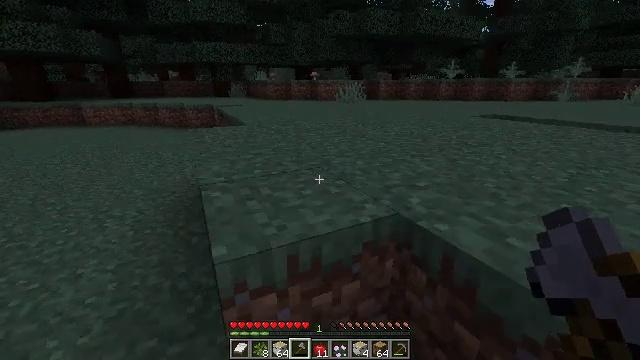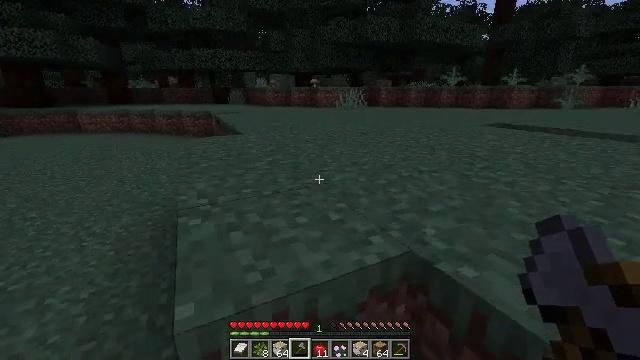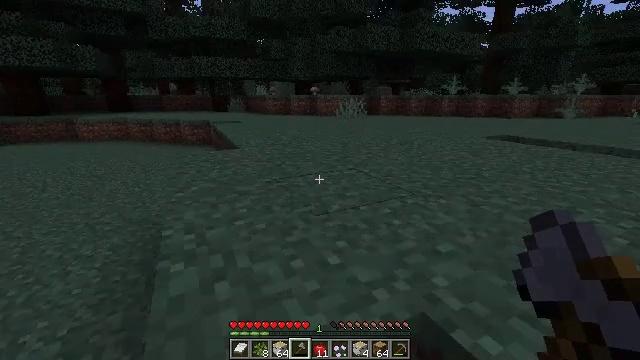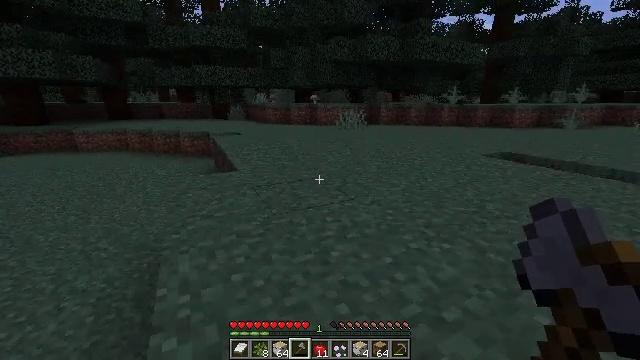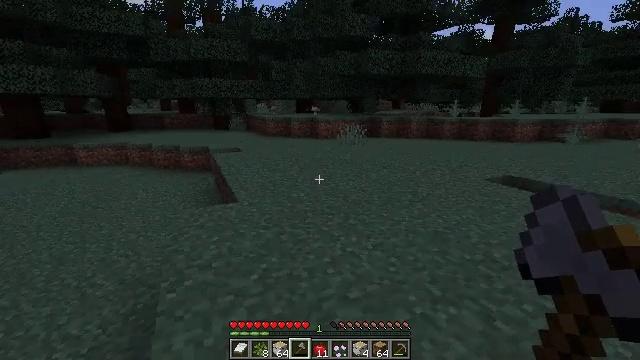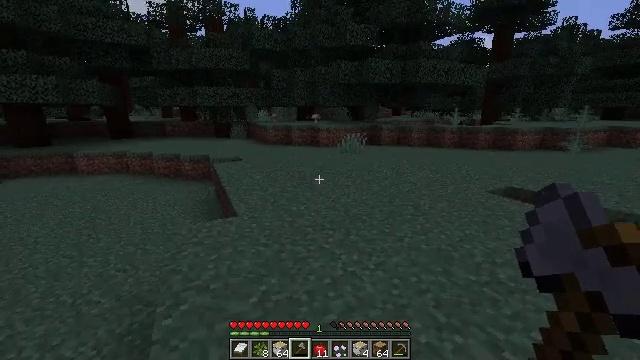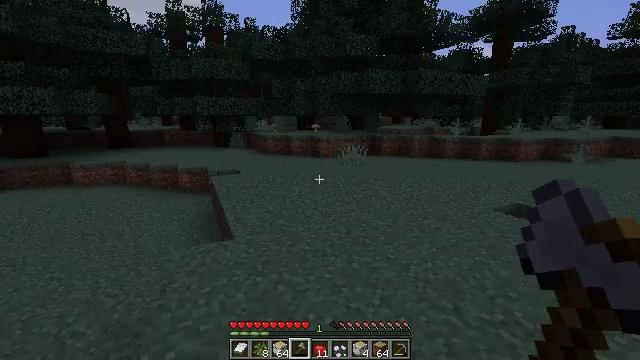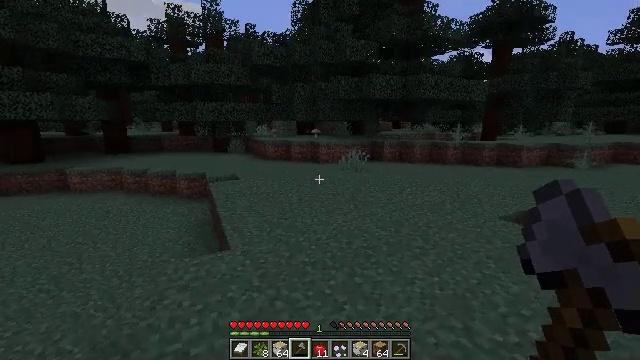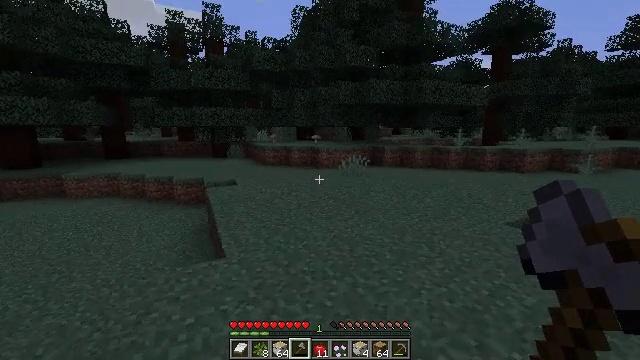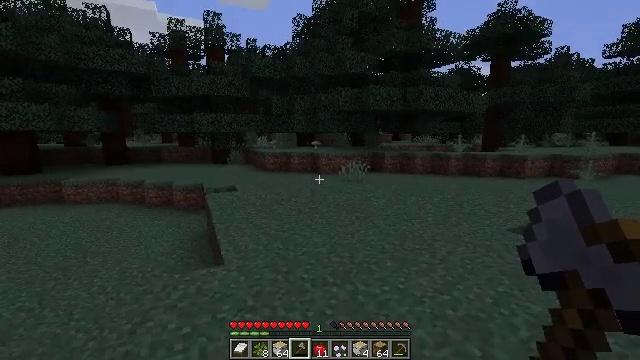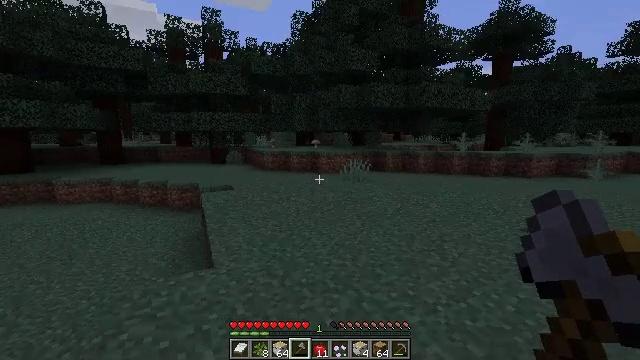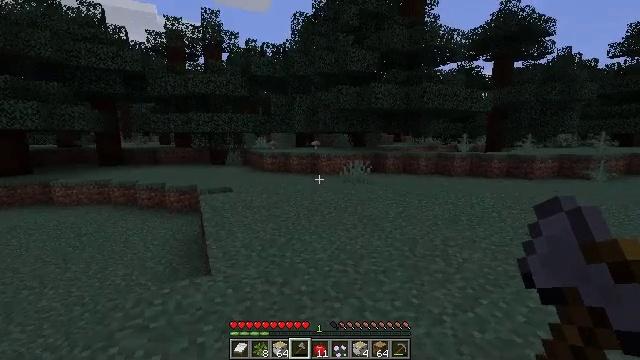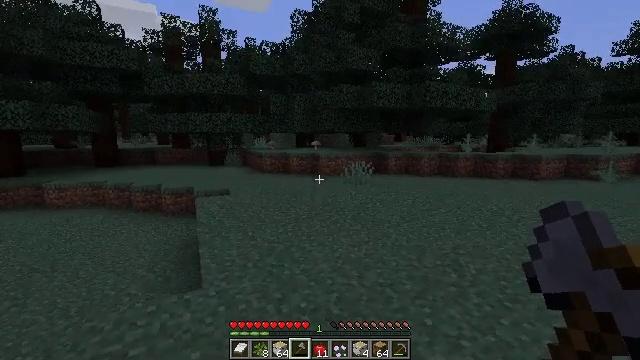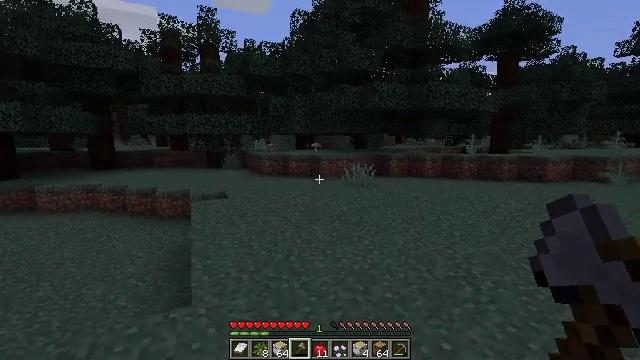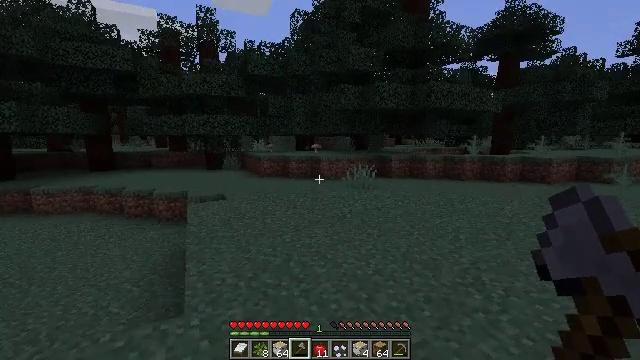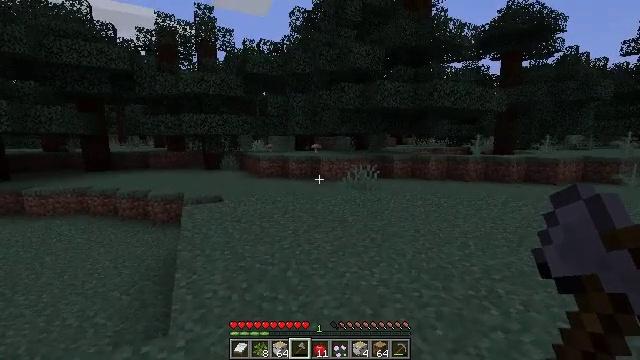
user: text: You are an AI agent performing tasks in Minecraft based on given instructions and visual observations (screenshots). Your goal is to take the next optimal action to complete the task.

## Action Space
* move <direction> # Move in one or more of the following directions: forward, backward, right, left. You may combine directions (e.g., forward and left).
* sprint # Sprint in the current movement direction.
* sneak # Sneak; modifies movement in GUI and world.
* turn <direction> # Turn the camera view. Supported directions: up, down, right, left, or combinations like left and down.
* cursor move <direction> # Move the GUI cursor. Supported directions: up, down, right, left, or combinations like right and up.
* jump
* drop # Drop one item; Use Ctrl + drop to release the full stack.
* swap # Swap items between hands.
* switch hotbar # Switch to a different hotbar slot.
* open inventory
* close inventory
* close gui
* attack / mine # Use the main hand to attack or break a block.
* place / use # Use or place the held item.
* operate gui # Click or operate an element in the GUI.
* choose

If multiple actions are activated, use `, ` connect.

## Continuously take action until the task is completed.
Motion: motion action
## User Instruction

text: Destroy the spruce leaves to get sticks and saplings.
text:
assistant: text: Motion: move forward, turn up
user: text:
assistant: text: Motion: move forward, turn up, jump
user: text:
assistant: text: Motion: move forward, jump
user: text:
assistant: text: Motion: move forward, jump
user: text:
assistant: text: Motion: move forward, turn up, jump
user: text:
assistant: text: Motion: move forward, turn up, jump
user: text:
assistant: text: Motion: move forward, turn up
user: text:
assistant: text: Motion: move forward, turn up
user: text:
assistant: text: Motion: move forward, turn up
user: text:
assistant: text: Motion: move forward
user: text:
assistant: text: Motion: move forward
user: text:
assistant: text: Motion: move forward
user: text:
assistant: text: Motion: move forward
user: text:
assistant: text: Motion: move forward
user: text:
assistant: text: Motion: move forward
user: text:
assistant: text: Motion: move forward
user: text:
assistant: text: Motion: move forward
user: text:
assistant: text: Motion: move forward
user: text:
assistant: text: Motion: move forward
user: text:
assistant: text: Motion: move forward
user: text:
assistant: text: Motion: move forward
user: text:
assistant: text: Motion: move forward
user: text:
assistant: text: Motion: move forward
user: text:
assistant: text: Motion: move forward
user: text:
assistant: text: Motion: move forward
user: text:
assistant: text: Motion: move forward
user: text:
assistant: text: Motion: move forward
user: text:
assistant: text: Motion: move forward
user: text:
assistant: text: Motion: move forward
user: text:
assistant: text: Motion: move forward